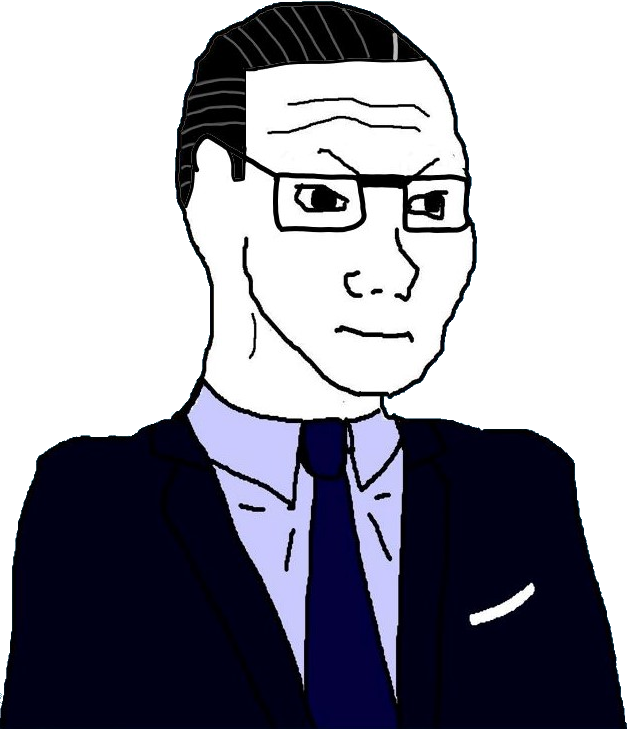
Label: 5_Doomer